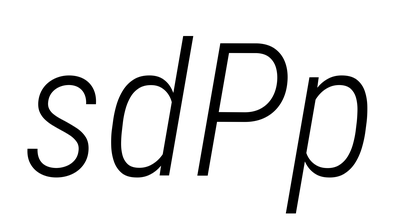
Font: Roboto-Italic_Condensed_Light_Italic